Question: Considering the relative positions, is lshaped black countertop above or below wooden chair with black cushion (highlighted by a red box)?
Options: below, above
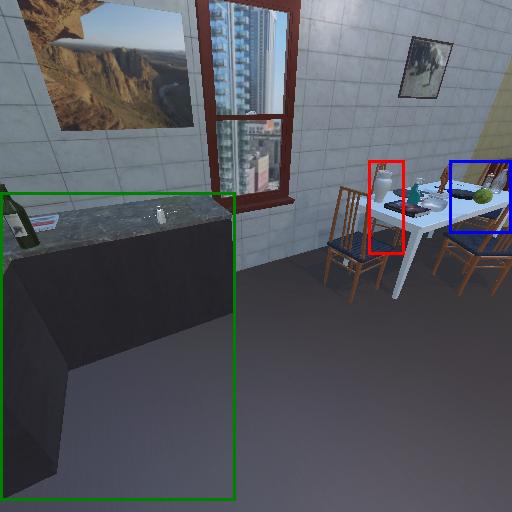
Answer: below